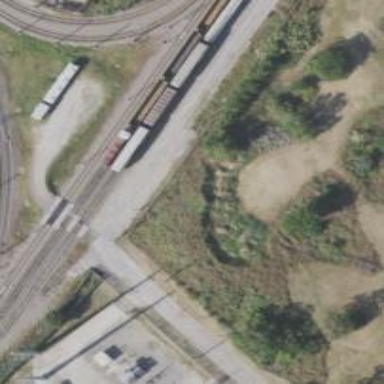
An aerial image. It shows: Disused railway spur.